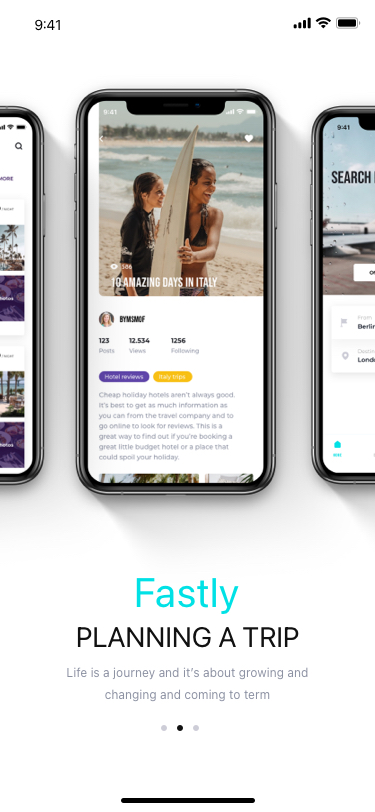
Text in this UI design:
9:41
Life is a journey and it’s about growing and changing and coming to term
PLANNING A TRIP
Fastly